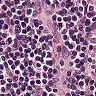
Metastatic tissue present: no